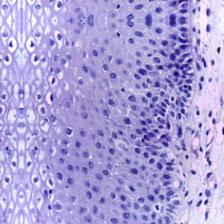
Diagnosis: Normal